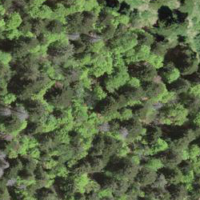
EUNIS habitat code: 43
Species observed at this site:
Melittis melissophyllum